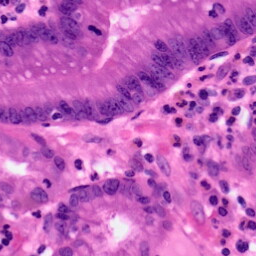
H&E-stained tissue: Pancreatic